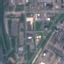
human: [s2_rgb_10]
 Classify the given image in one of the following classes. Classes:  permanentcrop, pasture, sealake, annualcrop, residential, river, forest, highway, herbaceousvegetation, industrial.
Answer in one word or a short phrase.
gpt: Industrial